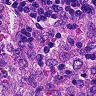
Metastatic tissue present: no